Question: How to place two divs side by side with splitter between them?
That's what I mean:

I assume that html layout can looks something like this:
'''
<div id="container">
<div id="left"></div>
<div id="splitter"></div>
<div id="right"></div>
</div>
'''
or
'''
<div id="container">
<div id="left">
<div id="splitter"></div>
</div>
<div id="right"></div>
</div>
'''
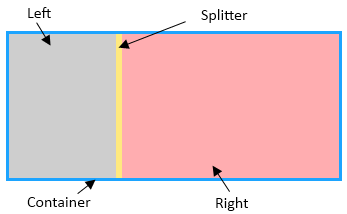
Answer: html:
'''
<div id="container">
<div id="left"></div>
<div id="splitter"></div>
<div id="right"></div>
</div>
'''
css:
'''
#container{
width:990px; //or 100%
}
#left{
width:300px; //or 30%
float:left;
}
#splitter{
width:90px; //or 5%
float:left;
}
#right{
600px; //or 65%
float:left;
}
'''